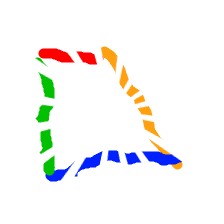
Shape: trapezoid